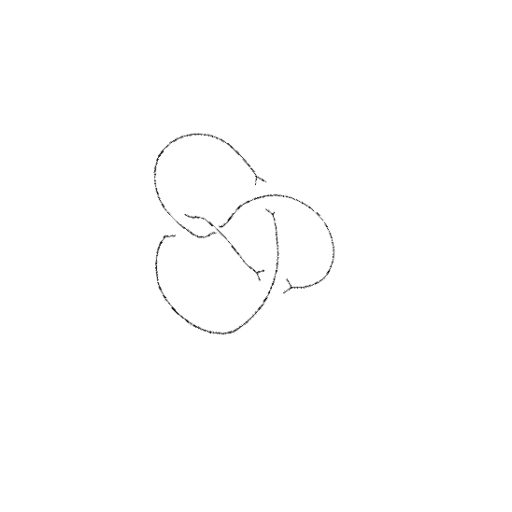
Crossing number: 4